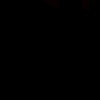
Label: space